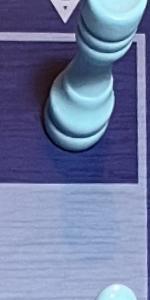
Label: Empty